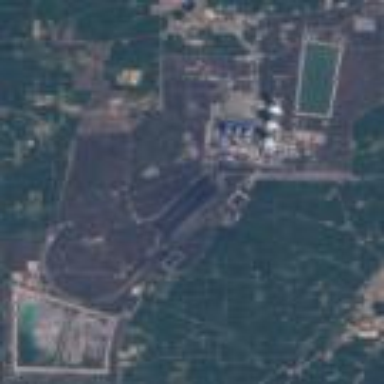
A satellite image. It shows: Plant powered by coal.